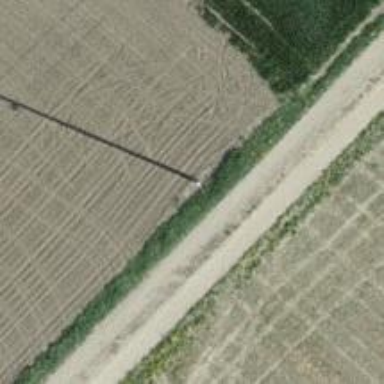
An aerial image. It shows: Power pole.